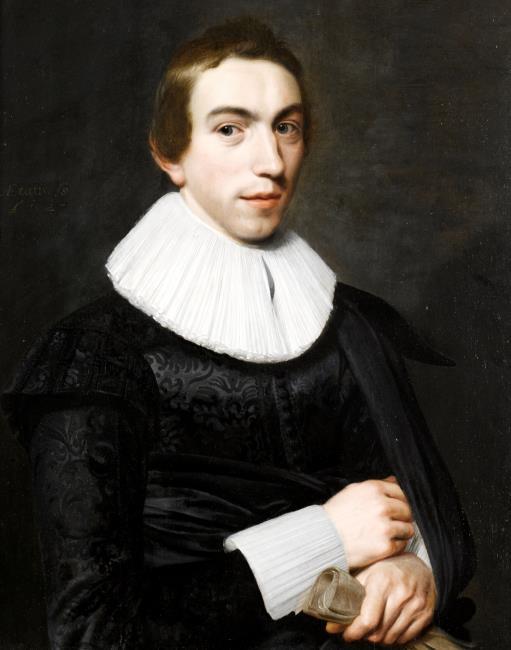
Title: Portrait of an 18-year old young man
Artist: Michiel van Mierevelt Bron: Fred G. Meijer (2006-12)
Earliest date: 1625
Latest date: 1625
Genre: painting
Iconography: Gloves
Keywords: half-length, head to the right, body facing right, facing front, young man, man's portrait, short hair (men's hairstyle), floppy ruff, mantle, glove/gloves in hand